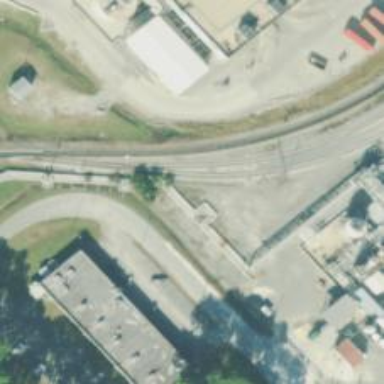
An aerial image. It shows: Rail spur service.